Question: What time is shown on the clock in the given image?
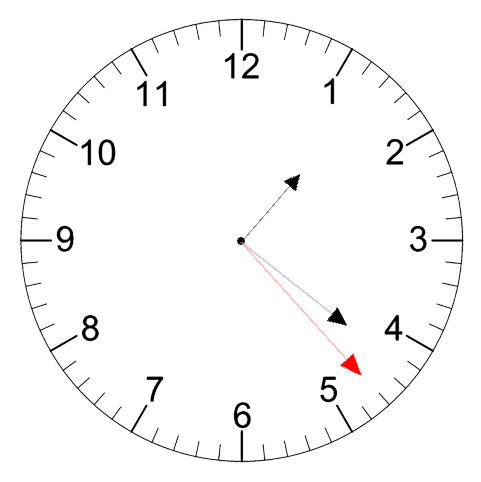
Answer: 01:21:23